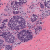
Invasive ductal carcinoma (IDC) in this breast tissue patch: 0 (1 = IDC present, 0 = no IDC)